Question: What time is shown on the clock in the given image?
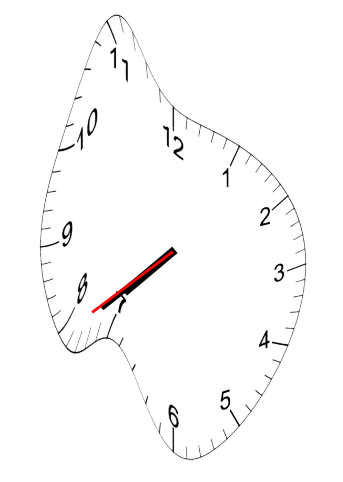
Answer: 07:38:39